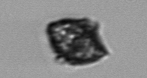
Label: Kryptoperidinium_triquetrum